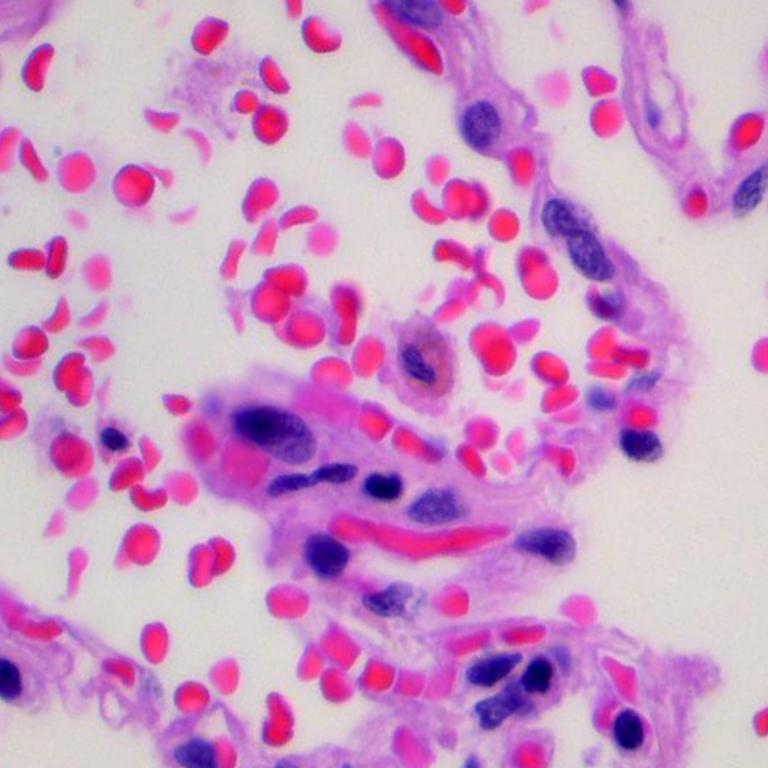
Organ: lung
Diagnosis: benign